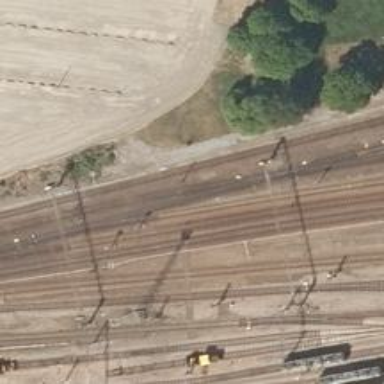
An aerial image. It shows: Continuous rail railway with electrified contact line.